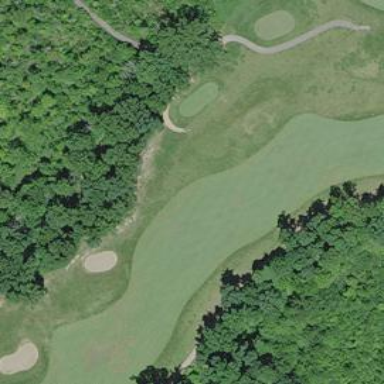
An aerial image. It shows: View of golf hole.